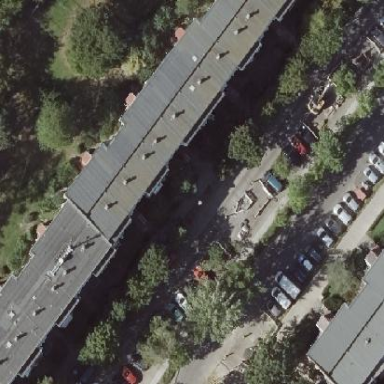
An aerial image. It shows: Street-side residential parking area.